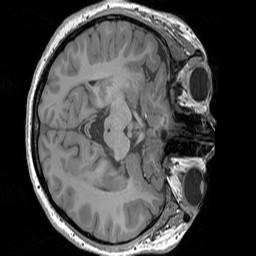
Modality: T1w
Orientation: axial
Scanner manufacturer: siemens
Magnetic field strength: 3 T
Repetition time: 1.83 s
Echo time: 0.00303 s